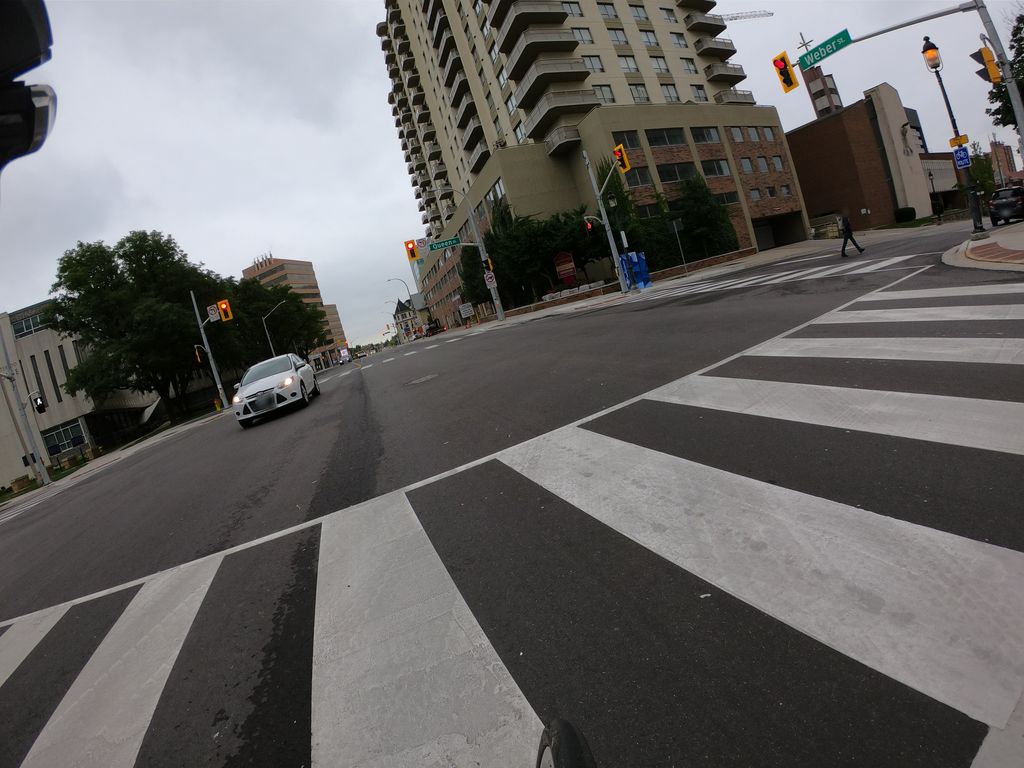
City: kitchener-waterloo